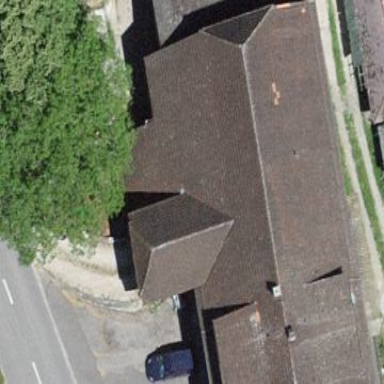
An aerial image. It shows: Restaurant in building.